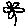
Label: flower